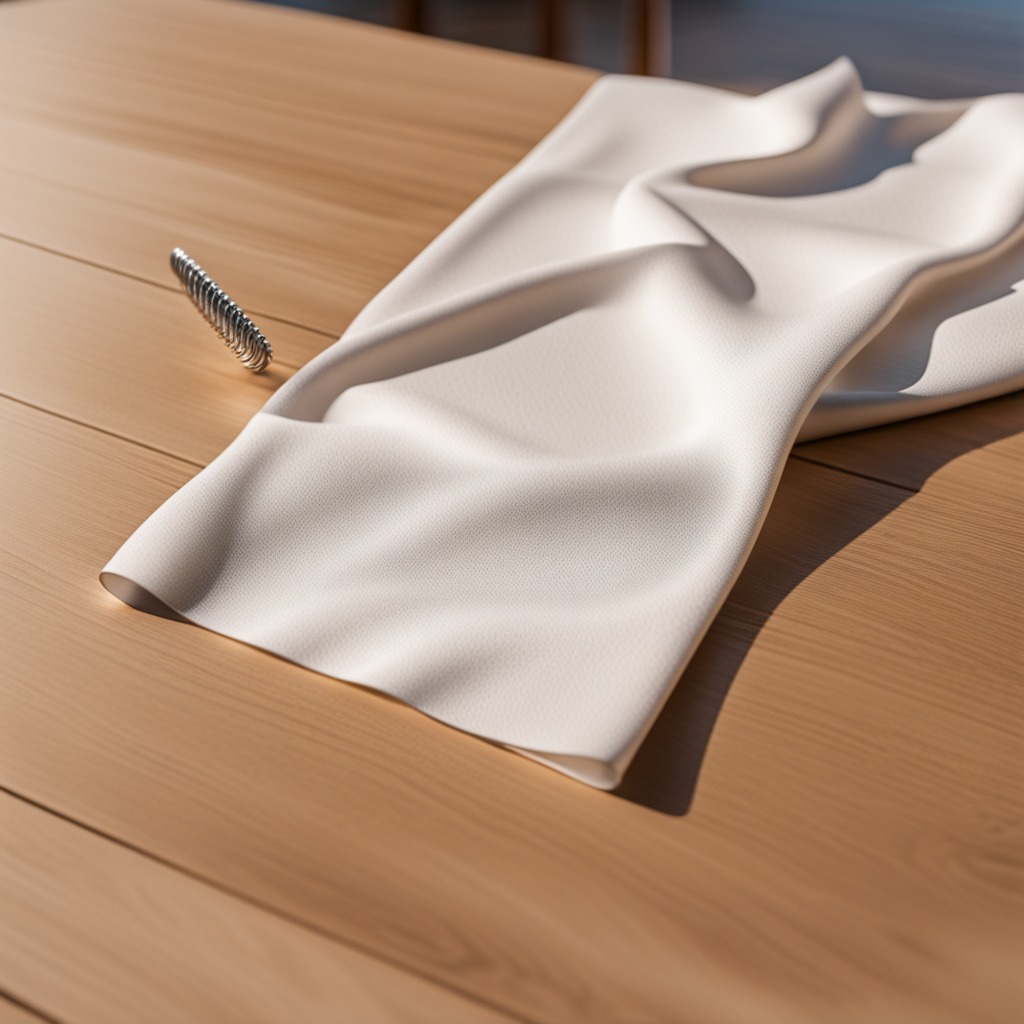
A coiled metal spring lying on a wooden table in an outdoor workshop during daytime bright natural light soft shadows worn but beneath the cloth.